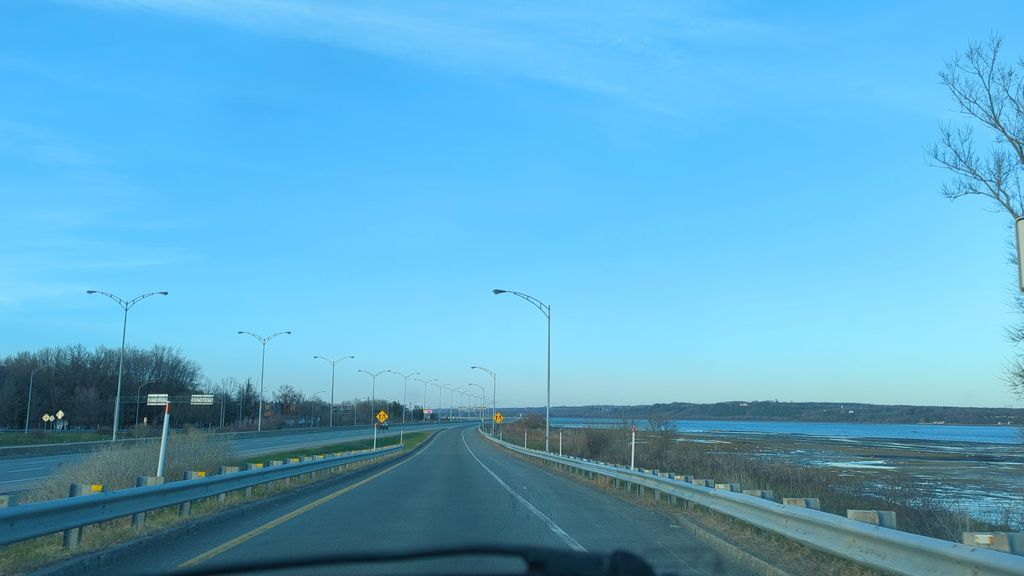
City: quebec_city